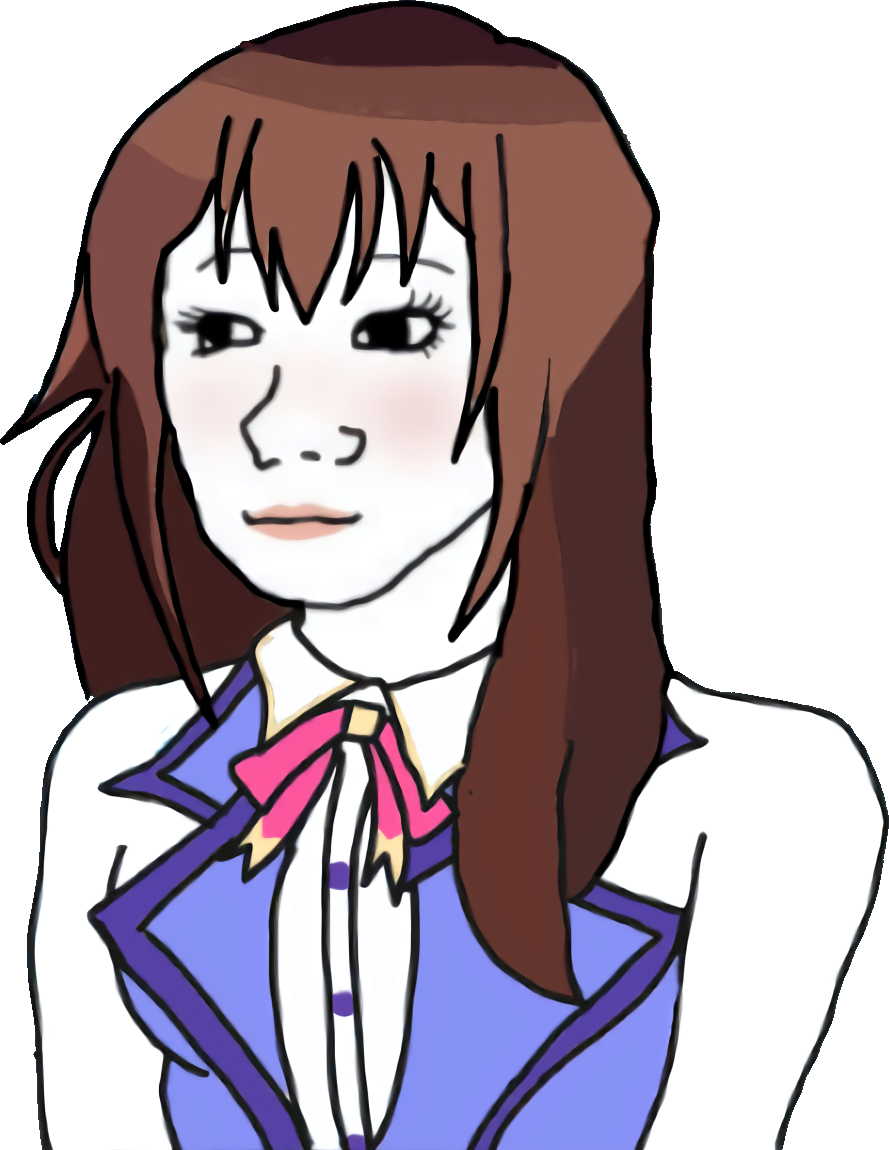
Label: 5_Trad_Wife